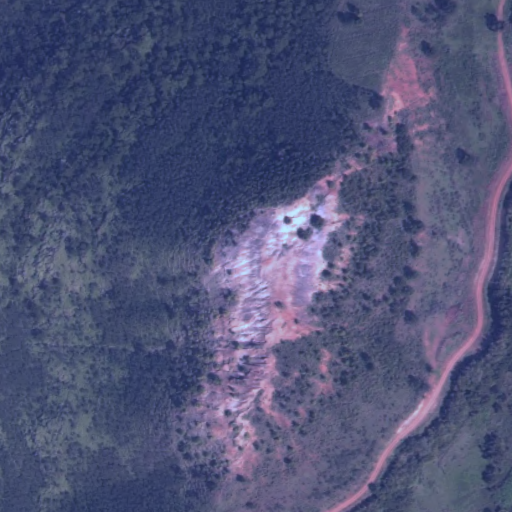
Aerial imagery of ridge(s) in Hawaii named Nonopahu Ridge containing only unknown